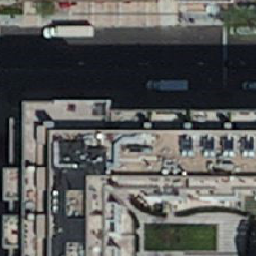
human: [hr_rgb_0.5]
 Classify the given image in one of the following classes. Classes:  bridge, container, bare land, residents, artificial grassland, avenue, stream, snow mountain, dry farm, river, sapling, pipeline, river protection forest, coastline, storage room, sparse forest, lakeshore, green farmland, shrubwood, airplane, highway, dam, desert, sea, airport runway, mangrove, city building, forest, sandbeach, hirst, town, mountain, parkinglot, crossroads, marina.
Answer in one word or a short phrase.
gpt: city building